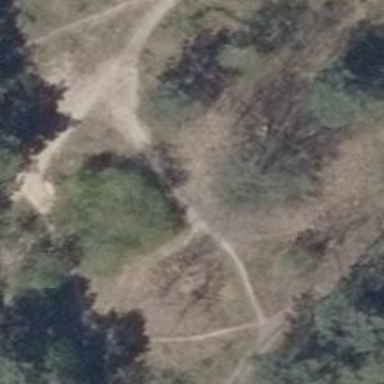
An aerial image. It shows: Dirt path.